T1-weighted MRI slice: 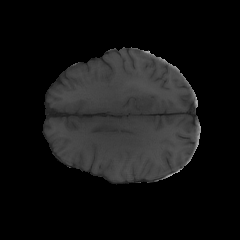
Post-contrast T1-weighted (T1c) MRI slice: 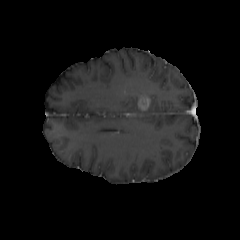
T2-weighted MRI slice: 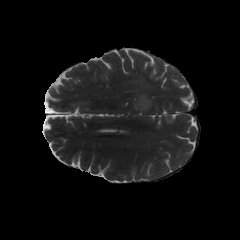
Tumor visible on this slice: yes